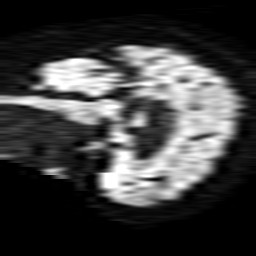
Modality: TRACE
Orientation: sagittal
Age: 85
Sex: female
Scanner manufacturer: philips
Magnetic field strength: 1.5 T
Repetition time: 3.261 s
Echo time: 0.09411 s